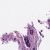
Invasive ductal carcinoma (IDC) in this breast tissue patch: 0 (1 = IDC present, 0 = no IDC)